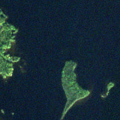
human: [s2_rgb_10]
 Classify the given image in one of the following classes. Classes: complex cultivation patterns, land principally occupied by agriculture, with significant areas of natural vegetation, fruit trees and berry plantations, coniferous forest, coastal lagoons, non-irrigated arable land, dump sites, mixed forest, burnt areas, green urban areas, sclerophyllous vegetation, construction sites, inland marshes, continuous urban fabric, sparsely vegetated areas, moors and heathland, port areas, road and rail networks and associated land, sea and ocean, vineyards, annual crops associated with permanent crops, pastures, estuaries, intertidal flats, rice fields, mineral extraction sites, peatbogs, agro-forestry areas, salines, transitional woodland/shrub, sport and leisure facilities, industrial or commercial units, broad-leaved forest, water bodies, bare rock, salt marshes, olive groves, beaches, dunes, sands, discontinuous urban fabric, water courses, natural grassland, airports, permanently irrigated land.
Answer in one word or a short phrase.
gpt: coniferous forest, water bodies